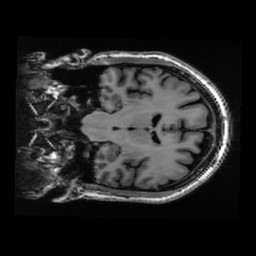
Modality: T1w
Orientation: coronal
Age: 53
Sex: male
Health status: healthy
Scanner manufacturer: ge
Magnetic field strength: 3 T
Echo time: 0.0052 s